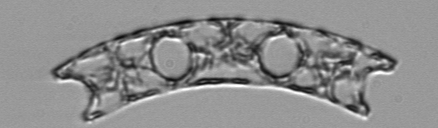
Label: Eucampia